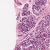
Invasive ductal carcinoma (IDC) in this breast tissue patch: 0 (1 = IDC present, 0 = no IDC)